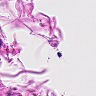
Metastatic tissue present: no